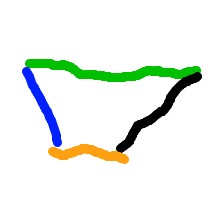
Shape: trapezoid